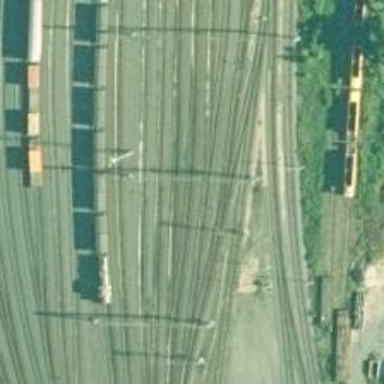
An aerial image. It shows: Rail yard with electrified contact lines for the railway.